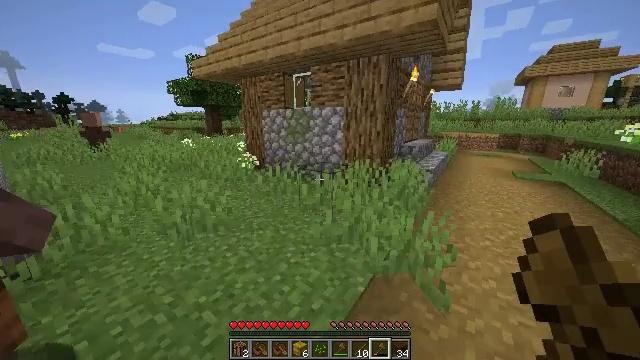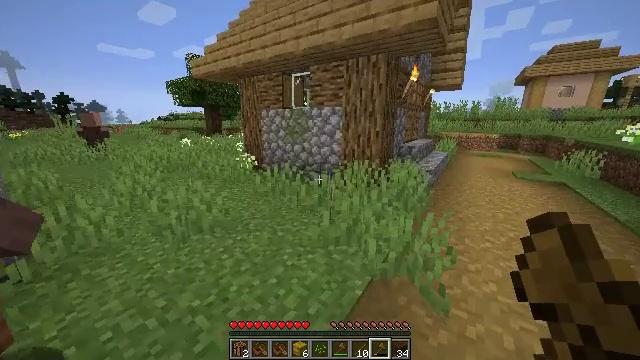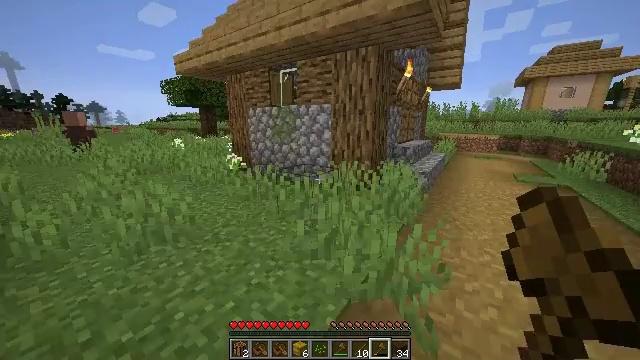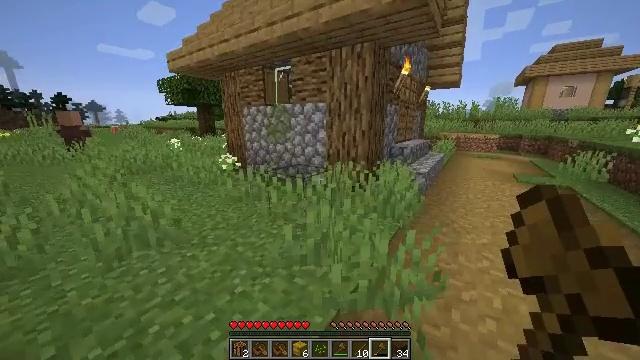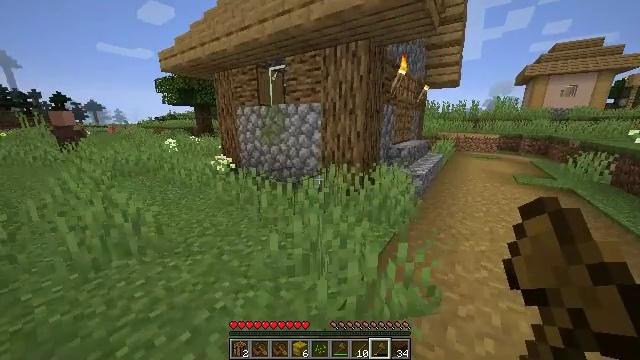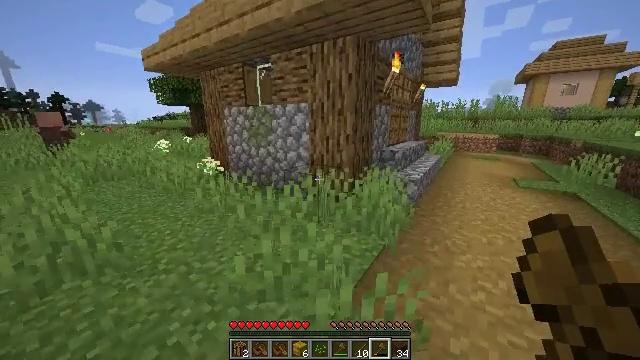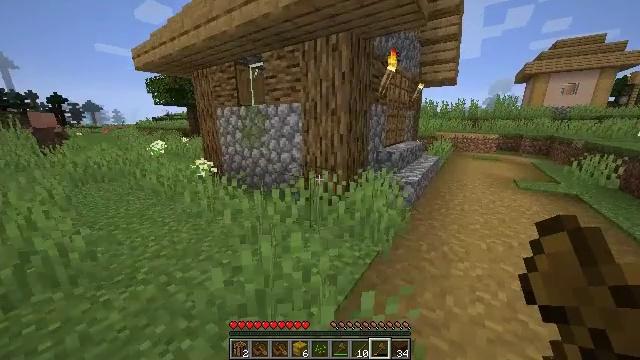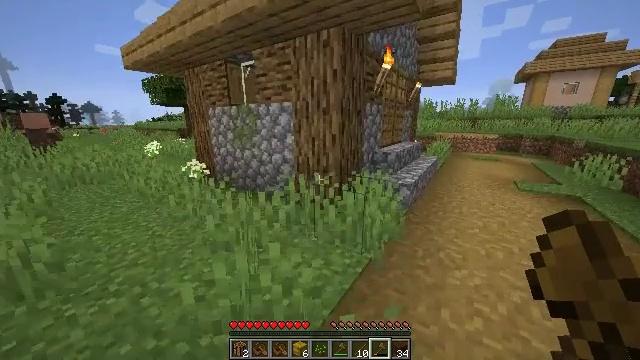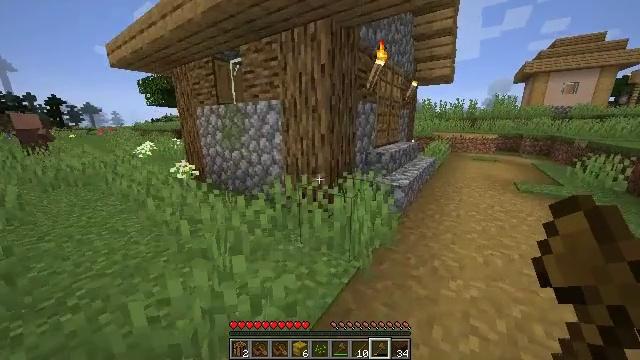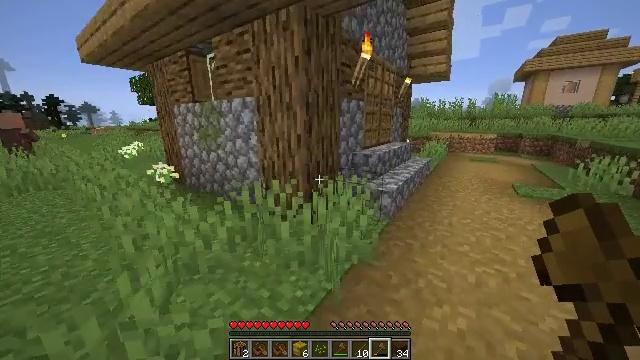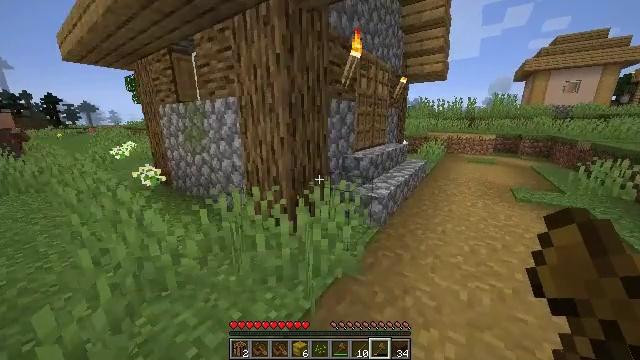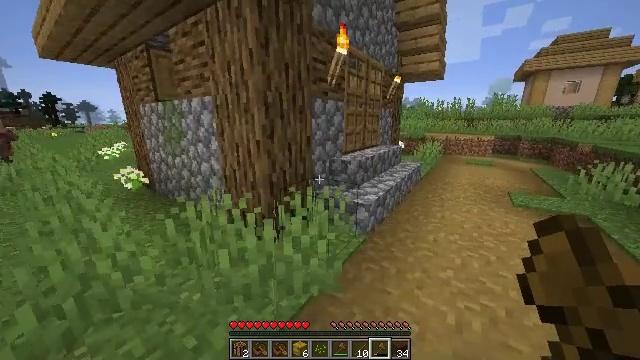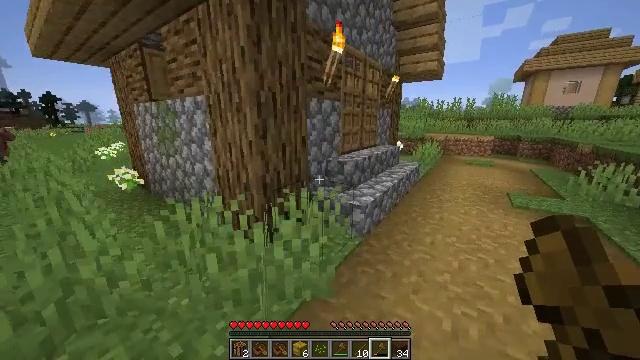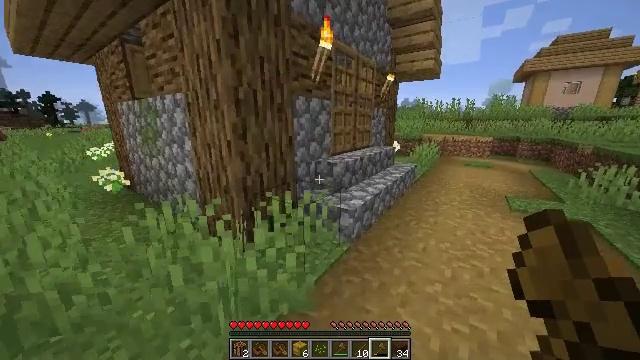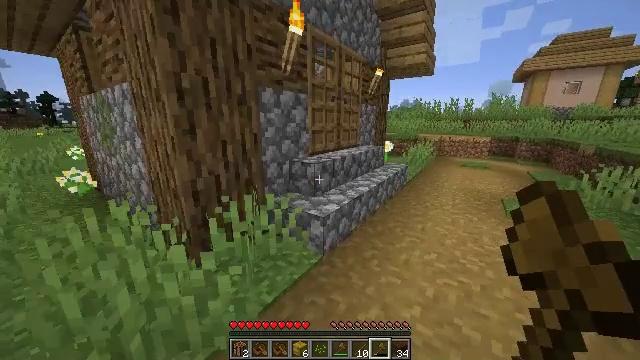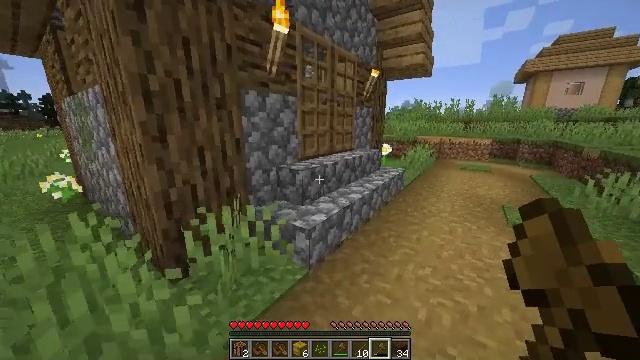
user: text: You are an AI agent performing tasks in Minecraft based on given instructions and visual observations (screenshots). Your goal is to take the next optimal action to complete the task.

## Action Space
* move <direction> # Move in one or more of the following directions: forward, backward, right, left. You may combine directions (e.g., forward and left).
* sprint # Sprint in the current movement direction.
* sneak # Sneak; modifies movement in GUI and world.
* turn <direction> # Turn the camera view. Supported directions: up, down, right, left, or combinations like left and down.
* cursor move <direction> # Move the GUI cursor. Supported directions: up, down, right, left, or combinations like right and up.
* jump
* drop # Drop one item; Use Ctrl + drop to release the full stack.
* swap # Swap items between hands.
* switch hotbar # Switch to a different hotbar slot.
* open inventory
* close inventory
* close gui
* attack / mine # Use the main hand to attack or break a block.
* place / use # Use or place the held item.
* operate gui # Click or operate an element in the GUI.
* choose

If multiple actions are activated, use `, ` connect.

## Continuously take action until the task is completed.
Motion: motion action
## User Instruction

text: Mine the white bed.
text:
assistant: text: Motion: move forward and move right, sprint
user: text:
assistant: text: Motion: move forward and move right, sprint
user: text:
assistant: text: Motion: move forward and move right, sprint
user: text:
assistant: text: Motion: move forward and move right, sprint
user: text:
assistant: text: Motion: move forward and move right, sprint
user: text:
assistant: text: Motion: move forward and move right, sprint
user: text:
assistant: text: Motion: move forward and move right, sprint
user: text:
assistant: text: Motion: move forward and move right, sprint
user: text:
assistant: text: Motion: move forward and move right, sprint
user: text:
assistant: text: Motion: move forward and move right, sprint
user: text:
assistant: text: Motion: move forward and move right, sprint
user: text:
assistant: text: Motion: move forward and move right, sprint
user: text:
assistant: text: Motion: move forward and move right, sprint
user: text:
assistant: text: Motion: move forward and move right, sprint
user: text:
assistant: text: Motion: move forward and move right, sprint
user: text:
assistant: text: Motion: move forward and move right, sprint, turn left and up
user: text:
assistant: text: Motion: move forward and move right, sprint, turn left and up
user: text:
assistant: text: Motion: move forward and move right, sprint
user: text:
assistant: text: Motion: move forward and move right, sprint, turn left and up
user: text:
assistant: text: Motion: move forward and move right, sprint, turn left and up
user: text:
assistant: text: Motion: move forward and move right, sprint, turn left and up
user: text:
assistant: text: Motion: move forward and move right, sprint, turn left, use / place
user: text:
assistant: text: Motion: move forward and move right, sprint, use / place
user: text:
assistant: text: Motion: move forward and move right, sprint
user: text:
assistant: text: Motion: move forward and move right, sprint, turn left
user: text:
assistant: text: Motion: move forward and move right, sprint, turn left, use / place
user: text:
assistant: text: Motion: move forward and move right, sprint, turn left, use / place
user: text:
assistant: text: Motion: move forward and move right, sprint, use / place
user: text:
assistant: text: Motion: move forward and move right, sprint, turn left
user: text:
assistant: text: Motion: move forward, sprint, turn left